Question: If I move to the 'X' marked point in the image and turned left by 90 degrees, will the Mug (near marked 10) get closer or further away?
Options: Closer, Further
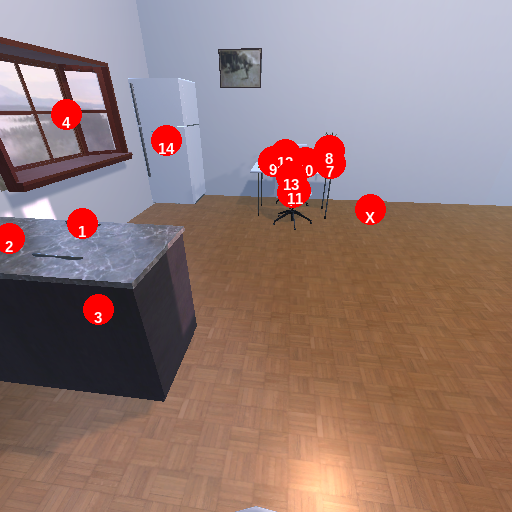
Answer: Closer